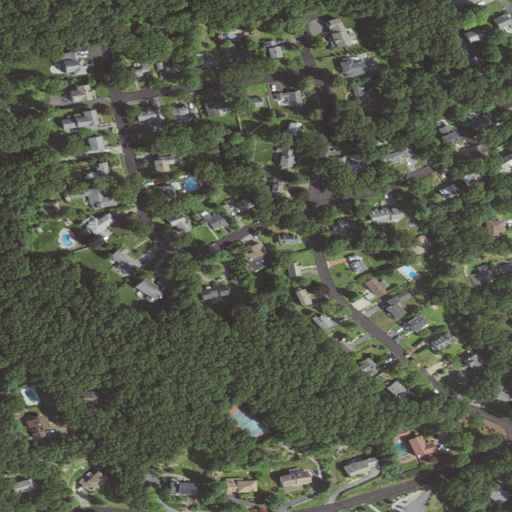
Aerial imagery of mountain in Massachusetts named Pheasant Hill containing low intensity development, medium intensity development, deciduous forest, open development, and mixed forest